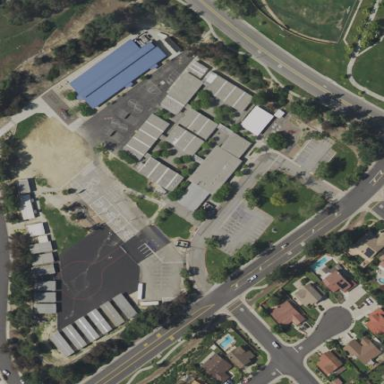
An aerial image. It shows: School.